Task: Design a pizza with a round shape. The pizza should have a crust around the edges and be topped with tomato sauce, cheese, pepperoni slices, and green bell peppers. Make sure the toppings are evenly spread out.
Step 437:
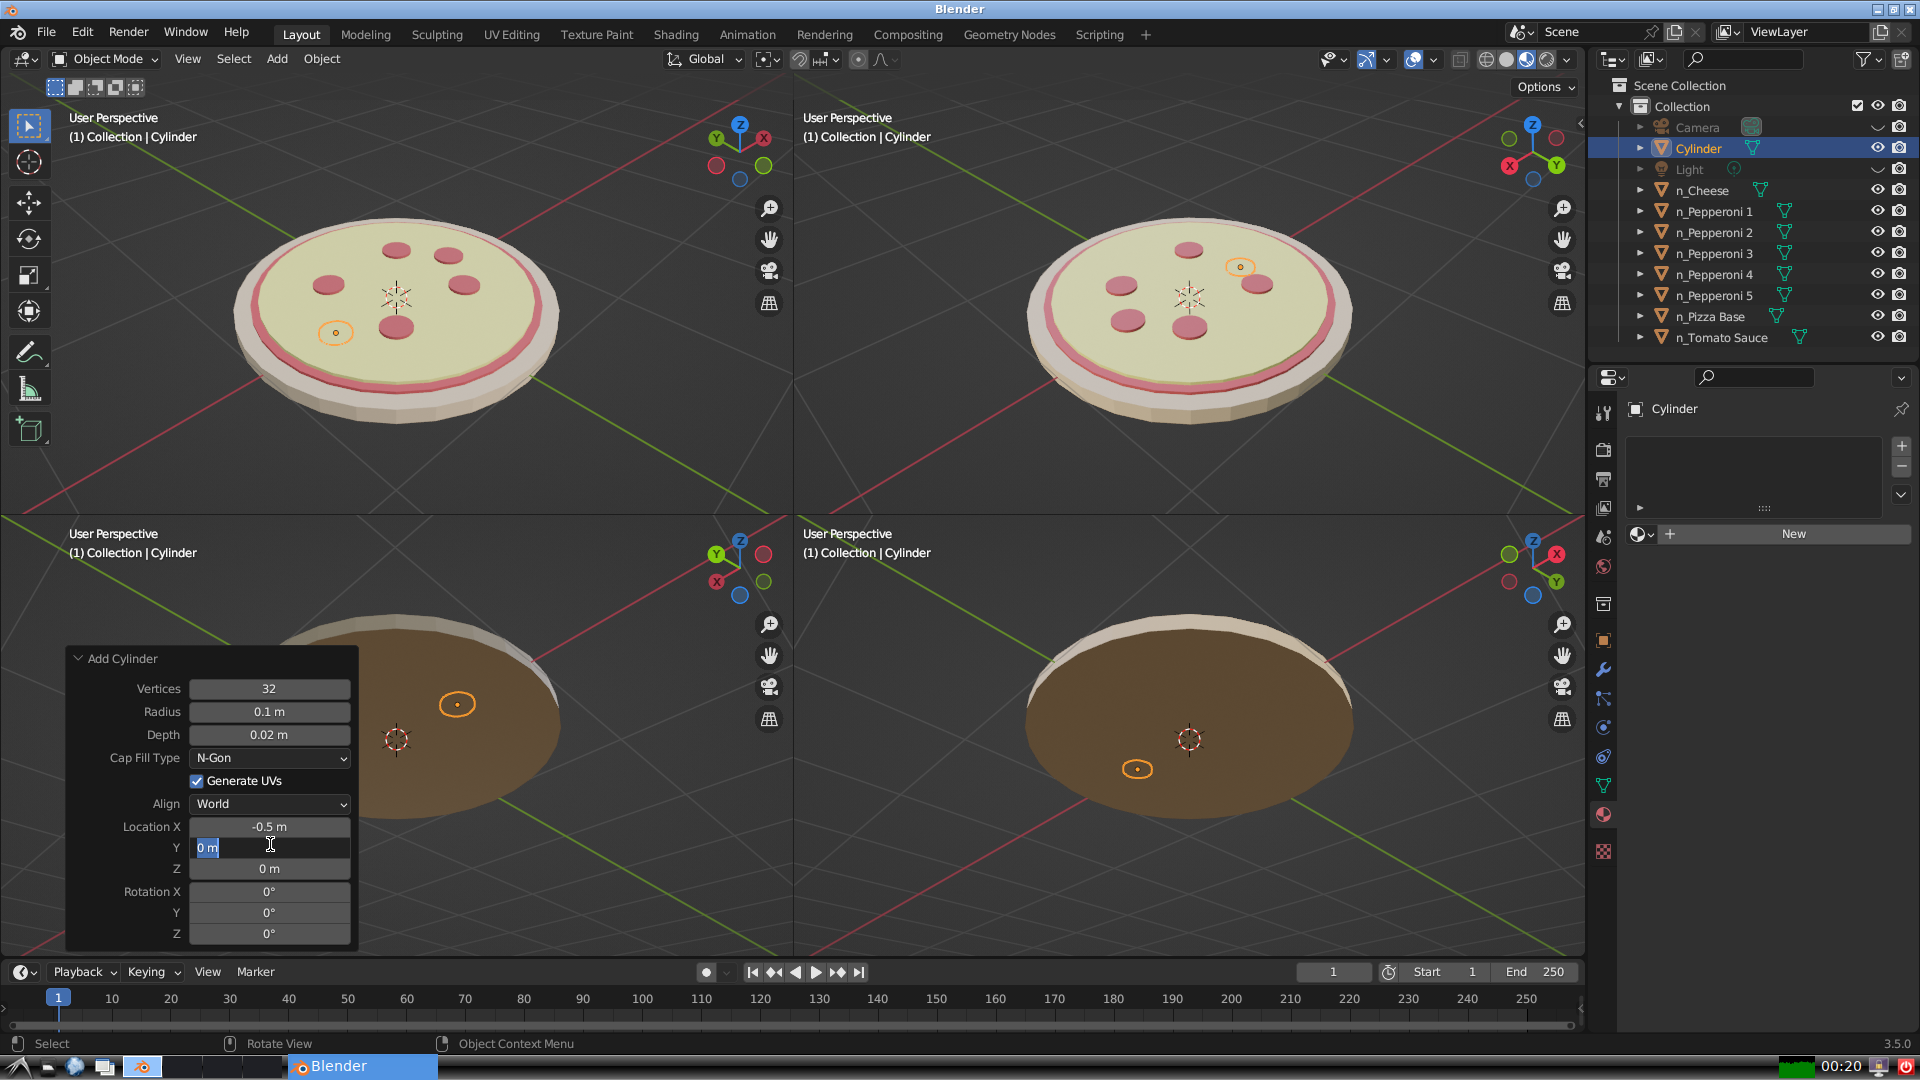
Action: input_text: 0.0